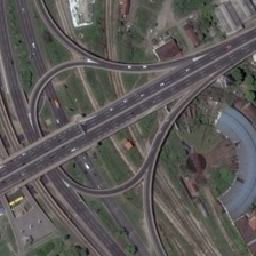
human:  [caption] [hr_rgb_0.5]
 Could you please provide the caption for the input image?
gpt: this wide straight flyover overpasses several roads with side roads connecting them .

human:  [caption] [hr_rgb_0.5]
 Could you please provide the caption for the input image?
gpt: There is a ring-shaped, drip-shaped viaduct lying on several roads and railways in the bushes.

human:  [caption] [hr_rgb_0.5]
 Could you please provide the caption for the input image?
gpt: On several roads and railway lines, in the middle of the trees, there is a water drop-shaped ring viaduct.

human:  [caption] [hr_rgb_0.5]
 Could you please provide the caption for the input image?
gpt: a bud shaped viaduct is next to a blue factory building which is in the shape of arc .

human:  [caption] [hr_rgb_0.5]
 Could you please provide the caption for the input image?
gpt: There is a water drop-shaped ring viaduct lying on several roads and railways and among the trees.